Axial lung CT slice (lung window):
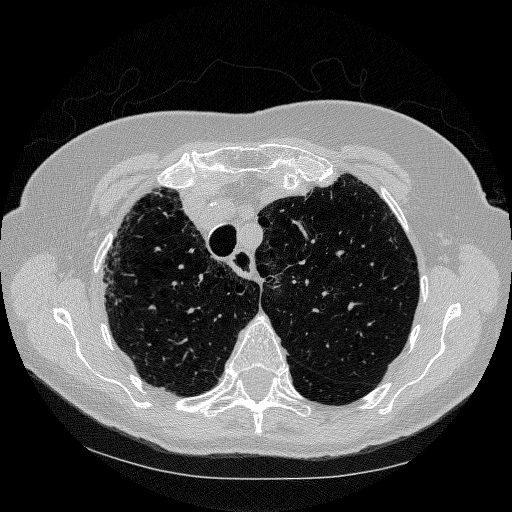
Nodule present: no